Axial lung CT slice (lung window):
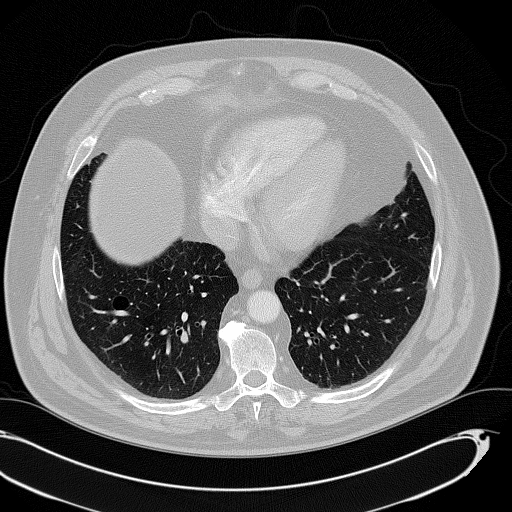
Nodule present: no